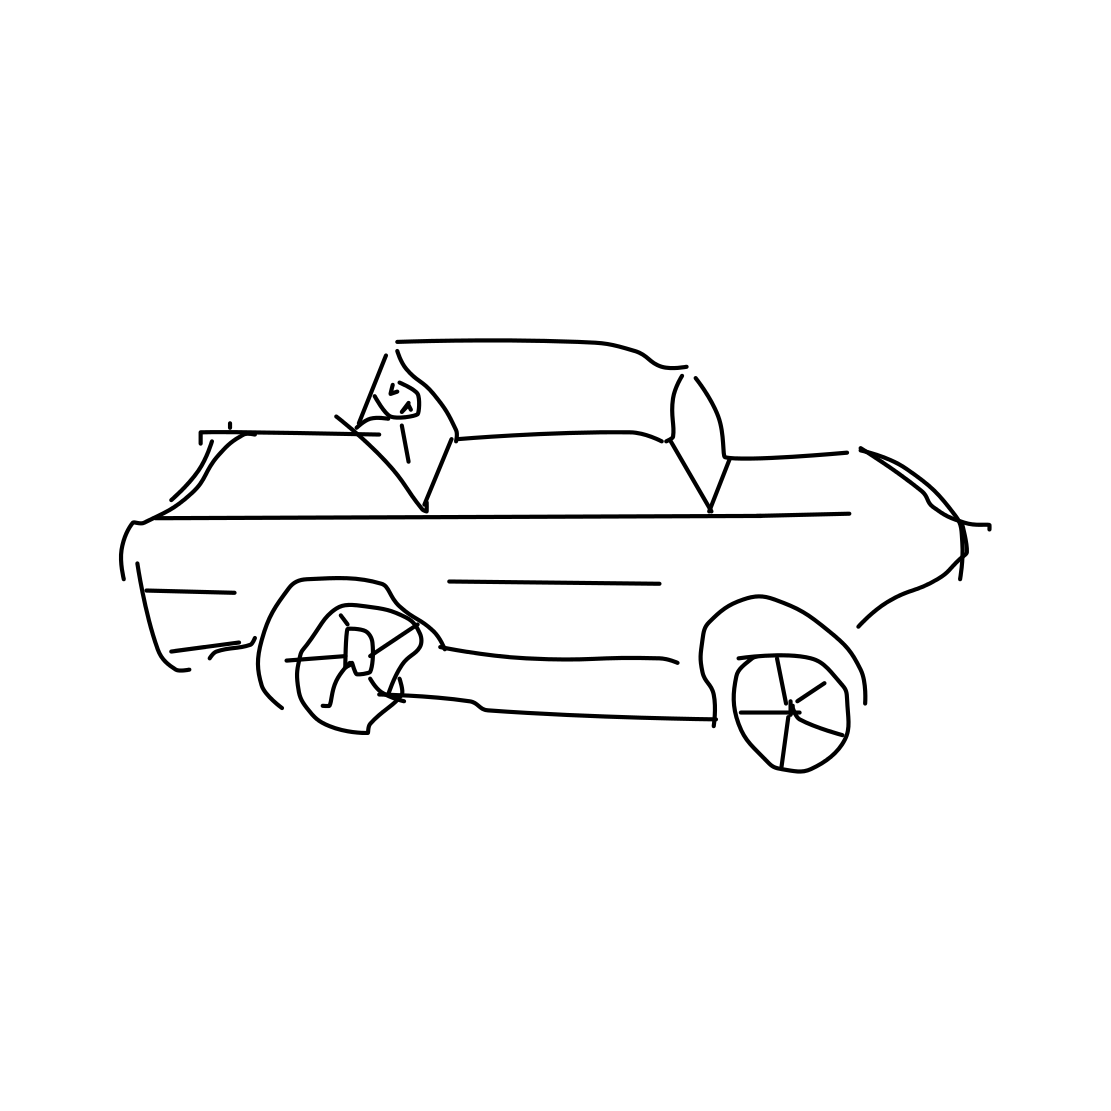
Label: suv